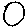
Label: circle